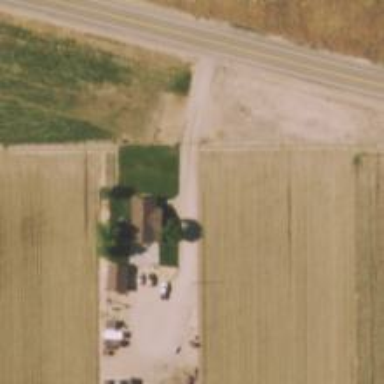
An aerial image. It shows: Driveway leading to service road.